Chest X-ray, AP view. Patient: 24 years old, sex M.
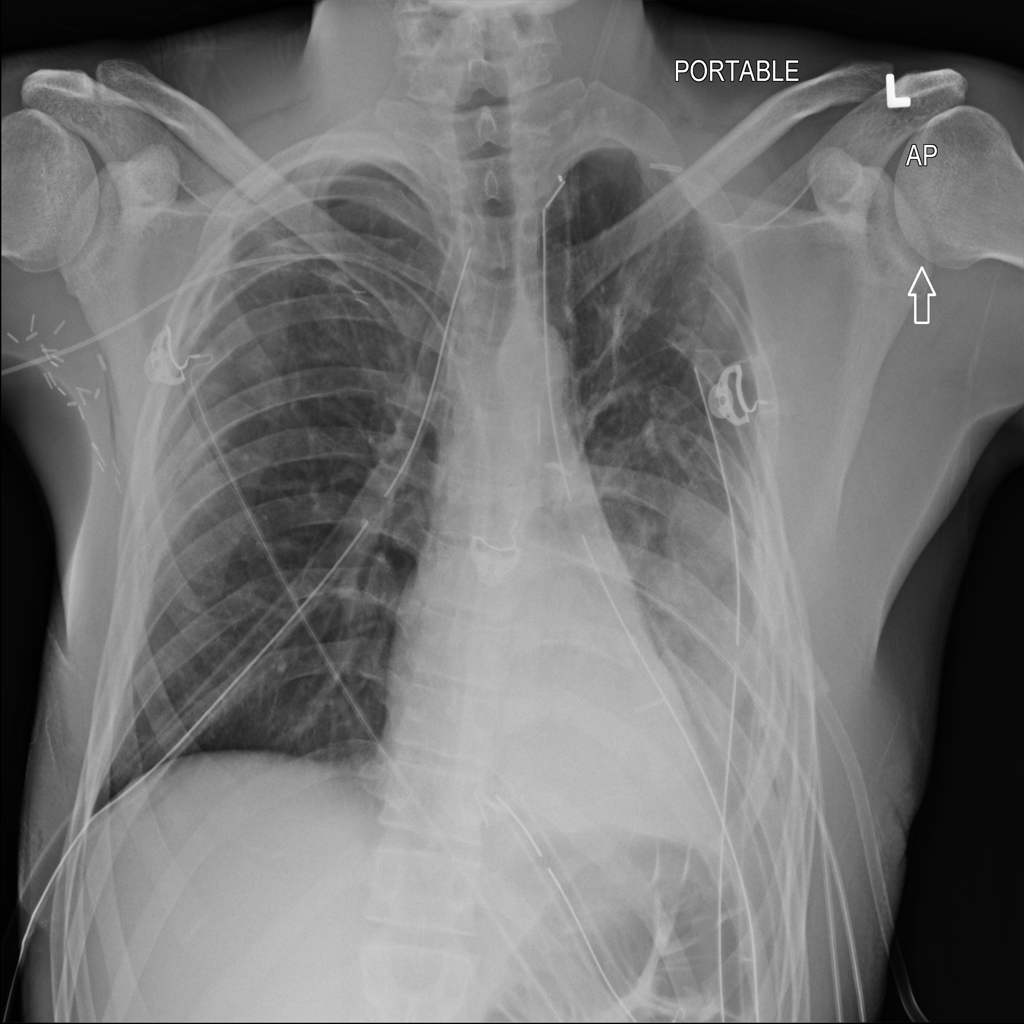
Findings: Atelectasis, Effusion, Infiltration